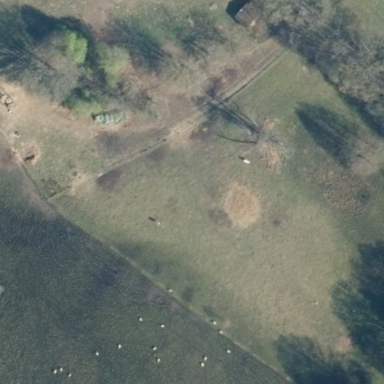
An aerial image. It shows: Fence.